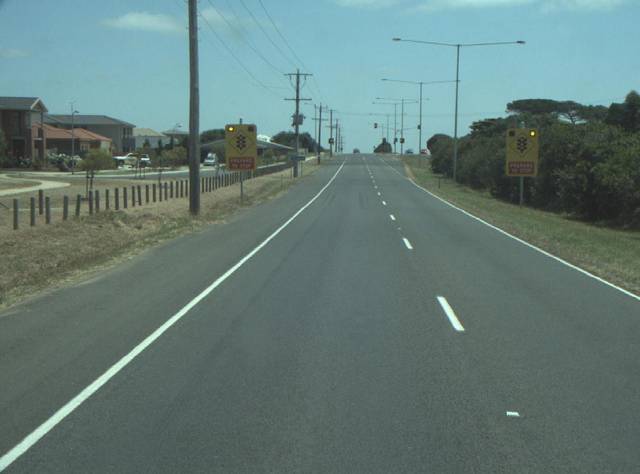
Region: Australia
Coordinates: -38.177, 144.479